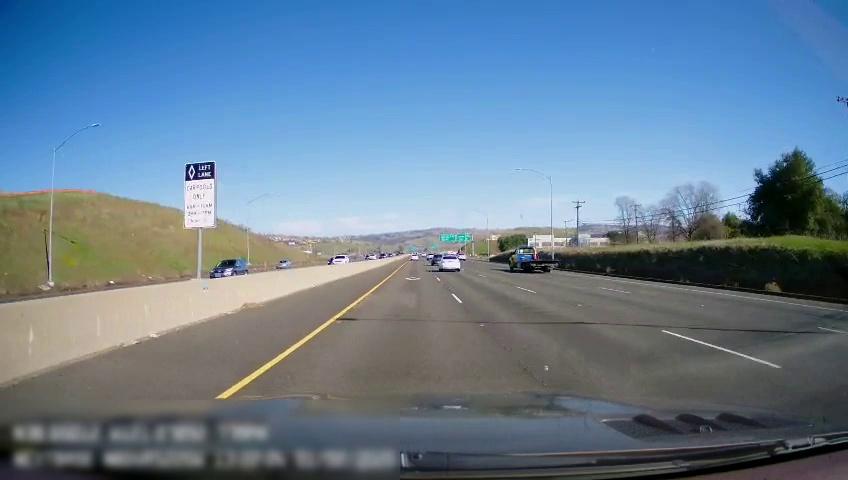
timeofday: Day
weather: Sunny
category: Drivable Space
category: Drivable Space
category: Vehicles | SUV
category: Vehicles | Car
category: Vehicles | SUV
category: Vehicles | Car
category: Vehicles | Car
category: Vehicles | Other LV
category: Lanes | Current Lane
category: Lanes | Current Lane
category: Lanes | Alternate Lane
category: Lanes | Alternate Lane
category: Lanes | Alternate Lane
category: Traffic | Signs
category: Traffic | Signs